Brain MRI, t2w sequence, axial 2D slice.
Patient: age 33, sex F, weight 95 kg, height 1.95 m
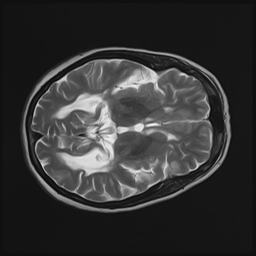